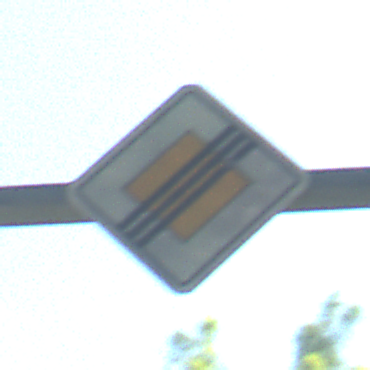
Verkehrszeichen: EndeVorfahrtsstrasse
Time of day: Midday
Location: Outdoor (Suburban)
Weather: Clear
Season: NotSpecified
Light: Natural